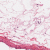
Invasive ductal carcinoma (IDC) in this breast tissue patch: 0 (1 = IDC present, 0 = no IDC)